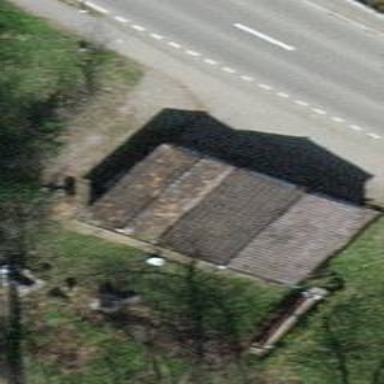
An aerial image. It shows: Garage.